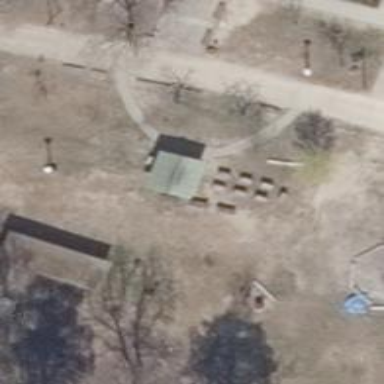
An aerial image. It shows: BBQ amenity.